Aerial crown-view tile of a tropical tree (Barro Colorado Island, Panama), acquired 20240813:
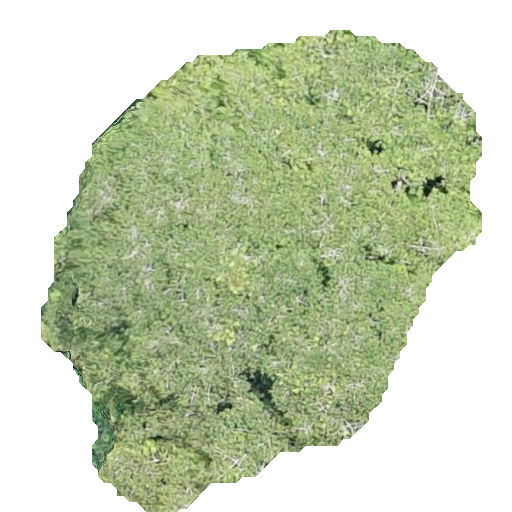
Species: Virola surinamensis
GBIF accepted scientific name: Virola surinamensis
Crown area: 220.22 m²